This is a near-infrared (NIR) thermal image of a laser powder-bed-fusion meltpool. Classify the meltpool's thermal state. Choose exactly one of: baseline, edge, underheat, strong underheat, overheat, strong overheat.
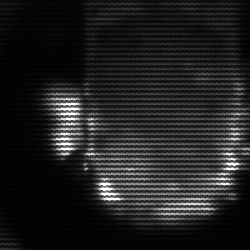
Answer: baseline